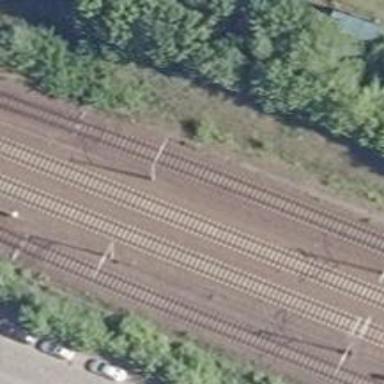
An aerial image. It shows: Railway signal.